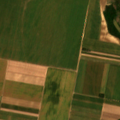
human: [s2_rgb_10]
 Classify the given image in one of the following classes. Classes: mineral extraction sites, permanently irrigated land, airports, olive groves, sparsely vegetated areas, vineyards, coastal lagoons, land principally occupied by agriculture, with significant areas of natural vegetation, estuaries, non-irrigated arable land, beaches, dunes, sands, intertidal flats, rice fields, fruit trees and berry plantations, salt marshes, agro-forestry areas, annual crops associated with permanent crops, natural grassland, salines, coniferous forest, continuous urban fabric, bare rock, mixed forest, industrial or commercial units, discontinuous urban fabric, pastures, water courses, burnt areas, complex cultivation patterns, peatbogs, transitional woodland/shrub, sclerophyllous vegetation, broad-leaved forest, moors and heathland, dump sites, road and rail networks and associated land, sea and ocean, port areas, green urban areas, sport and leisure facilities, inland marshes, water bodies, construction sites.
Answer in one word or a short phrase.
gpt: non-irrigated arable land, land principally occupied by agriculture, with significant areas of natural vegetation